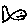
Label: fish